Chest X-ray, AP view. Patient: 45 years old, sex F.
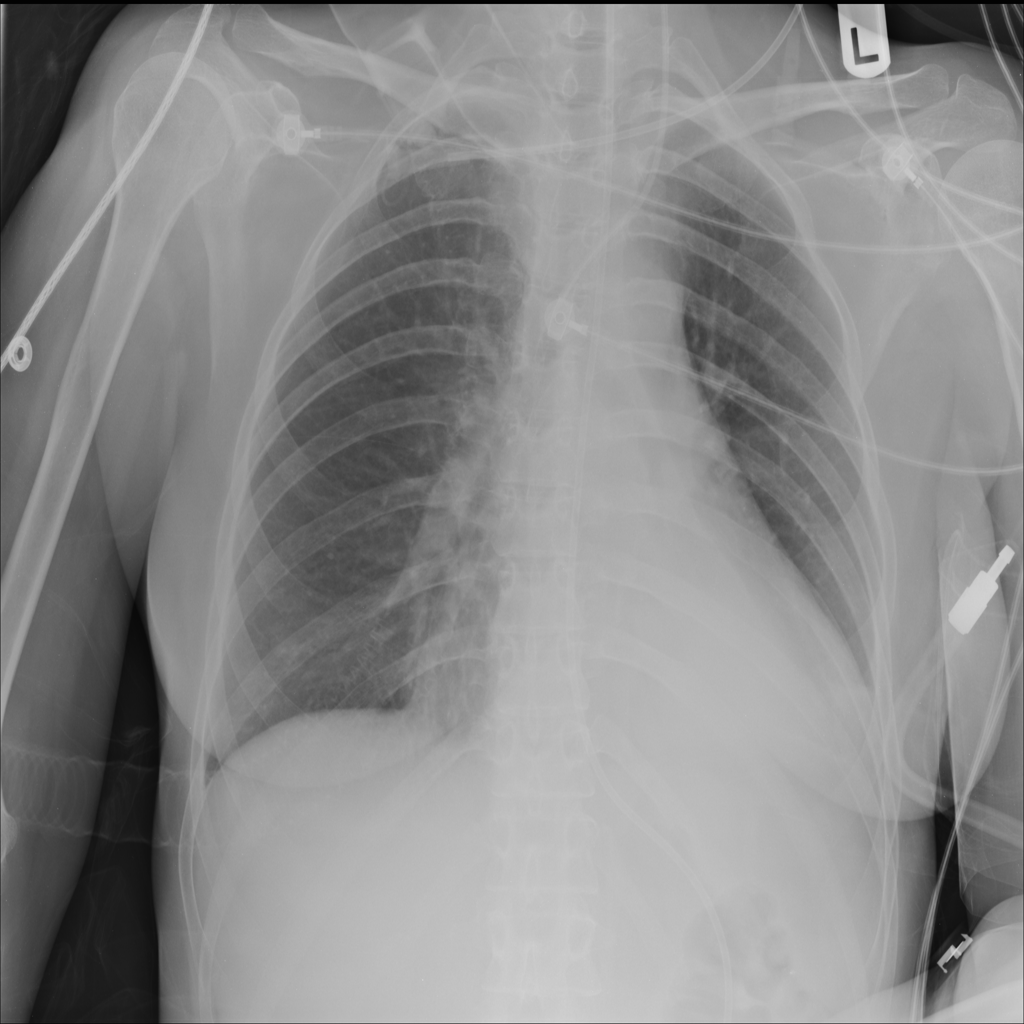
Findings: Atelectasis